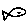
Label: fish